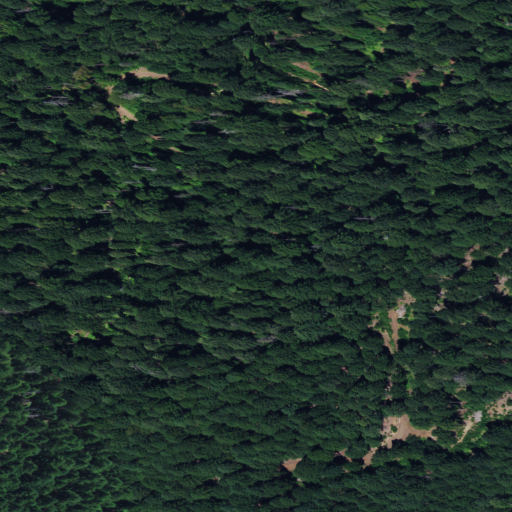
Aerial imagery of ridge(s) in California named Dorr Ridge containing evergreen forest and open development